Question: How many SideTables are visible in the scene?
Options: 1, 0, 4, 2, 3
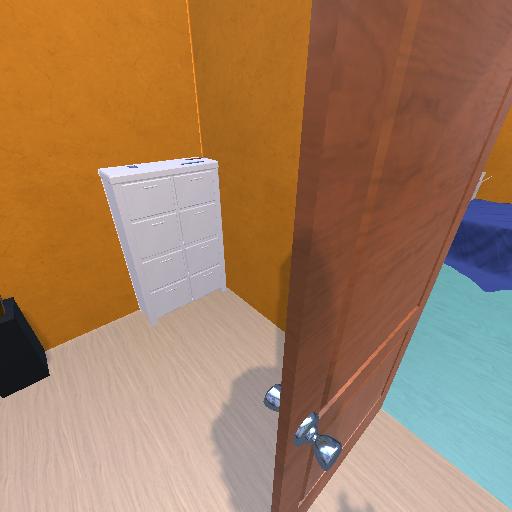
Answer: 1